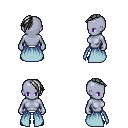
a pixel art fantasy rpg character, female body template, dark elf, purple skin, overskirt, white pants, gray long mohawk hairstyle, black shoes, four views (front, back, left, right), 2x2 character sprite sheet, small pixel art, hard edges, no anti-aliasing